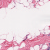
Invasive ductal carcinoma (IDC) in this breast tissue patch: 0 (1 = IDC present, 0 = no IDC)